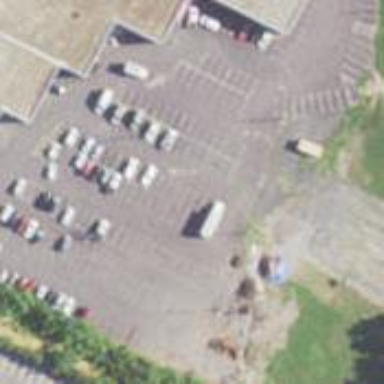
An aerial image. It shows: Parking area with asphalt surface.